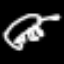
Label: frog